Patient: sex F, age 59
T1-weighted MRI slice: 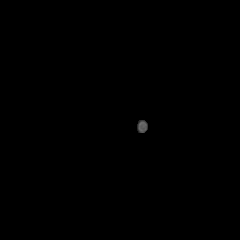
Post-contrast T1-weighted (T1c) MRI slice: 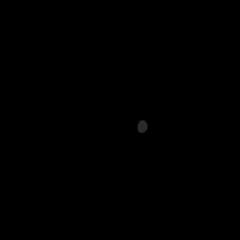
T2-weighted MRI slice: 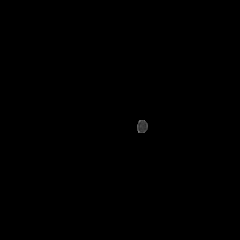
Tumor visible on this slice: no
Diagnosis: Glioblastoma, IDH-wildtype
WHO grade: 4